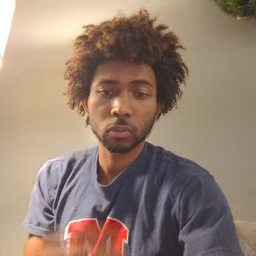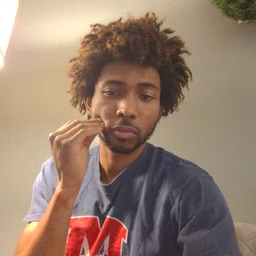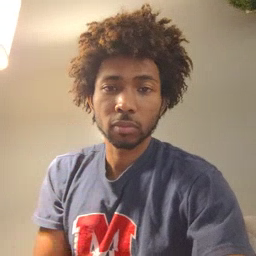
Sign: kiss